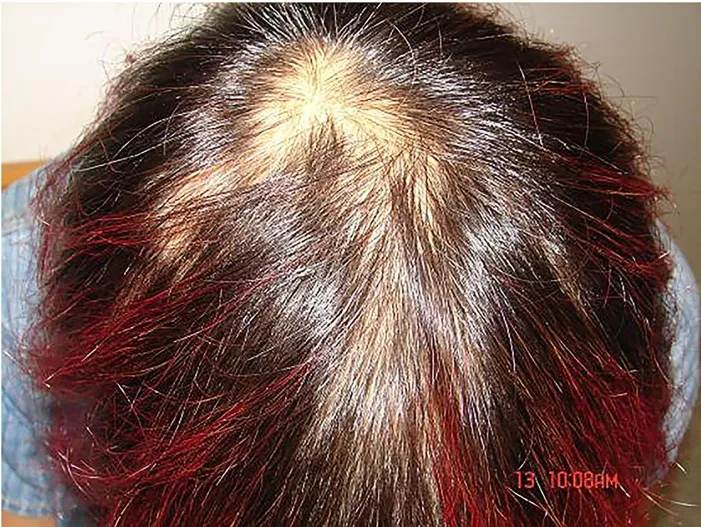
With the head as the center, multiple areas of alopecia with irregular shape.
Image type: medical_photograph (skin_photograph)